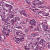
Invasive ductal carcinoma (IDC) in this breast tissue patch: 1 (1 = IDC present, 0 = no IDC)